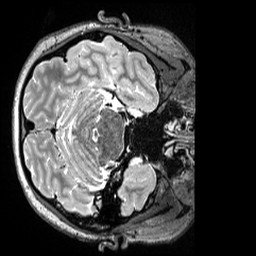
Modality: T2w
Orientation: axial
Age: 22
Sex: female
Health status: ill
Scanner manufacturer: siemens
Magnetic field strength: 3 T
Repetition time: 3.2 s
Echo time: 0.563 s